Frequency: 50000
Velocity: 0,155
Power: 29,4
Pulse duration: 0,0000001
Pass count: 1
Magnification: 10
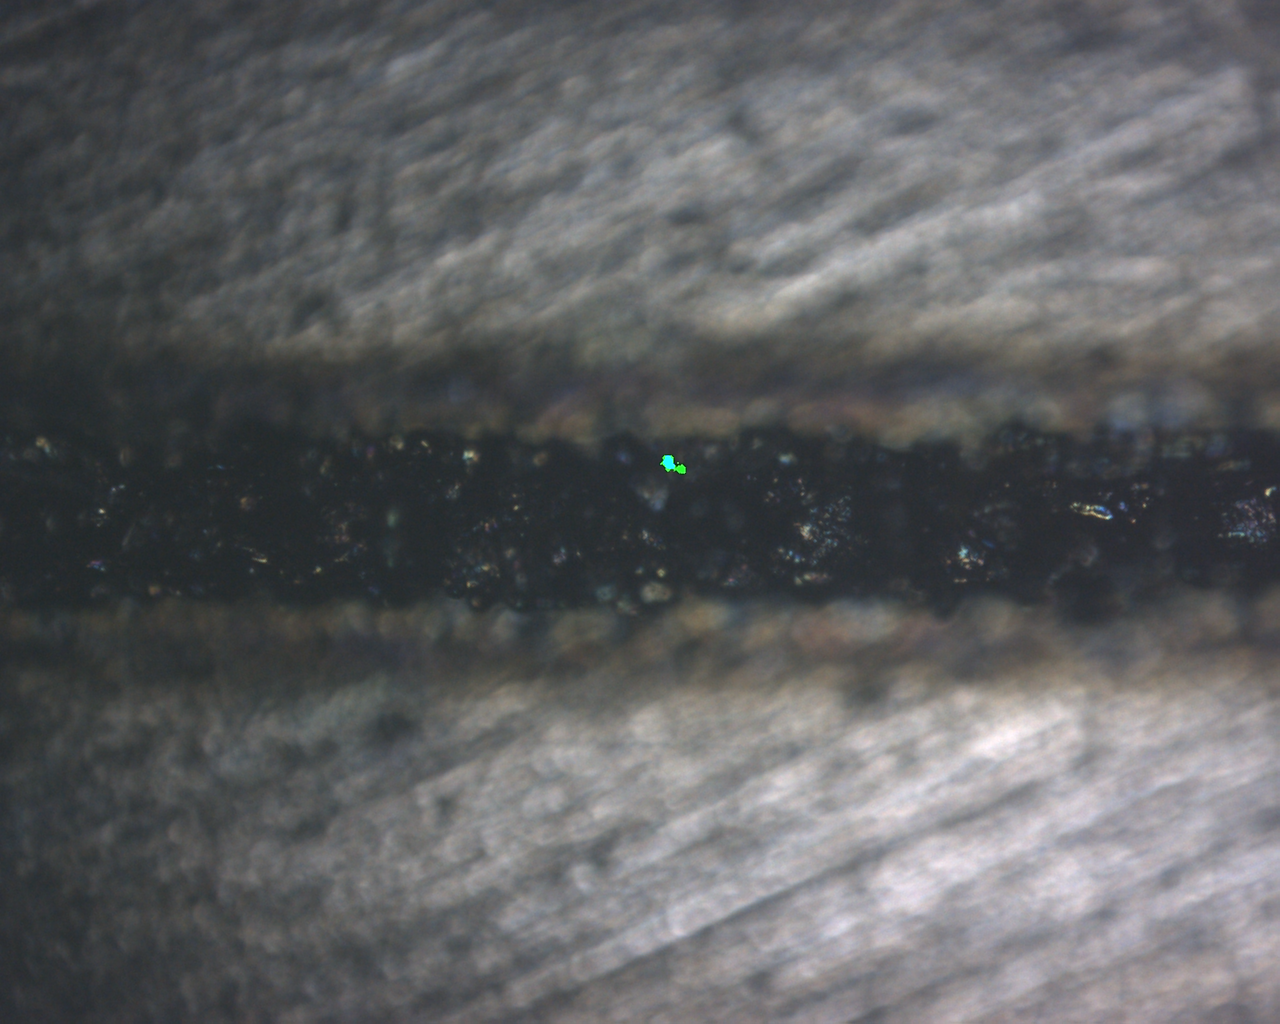
Measured width: 124.001
Other width: 65.58